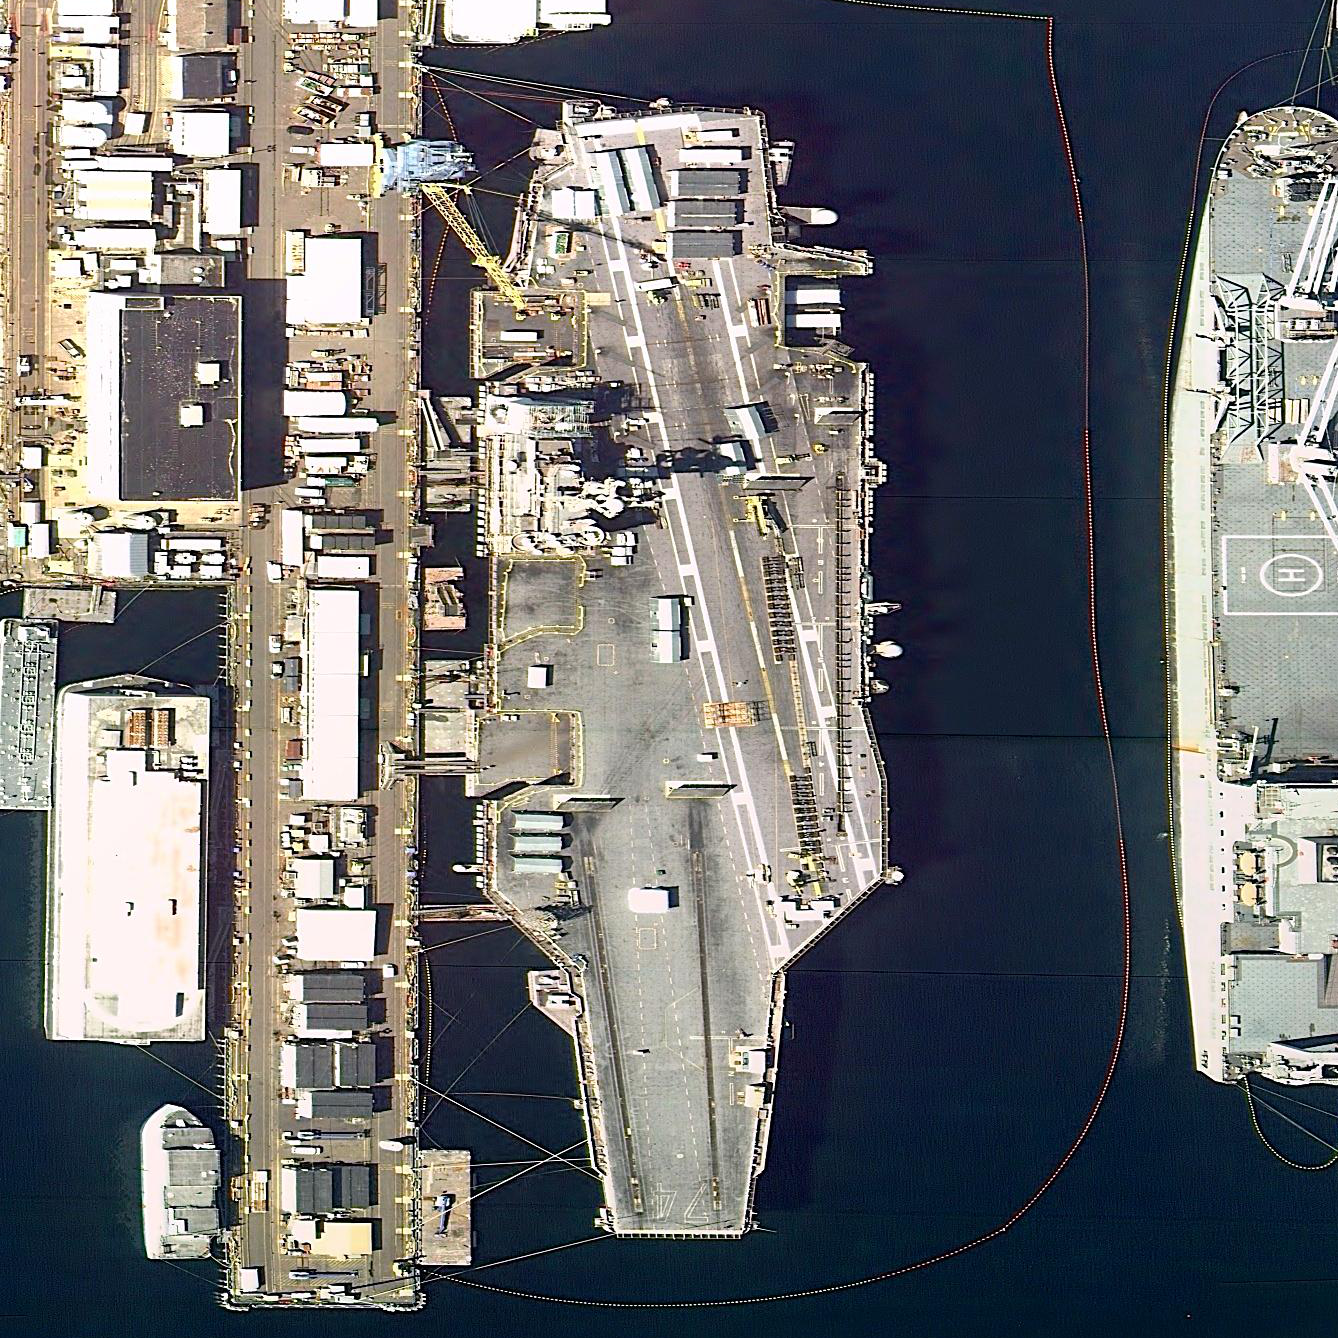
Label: aircraft_carrier